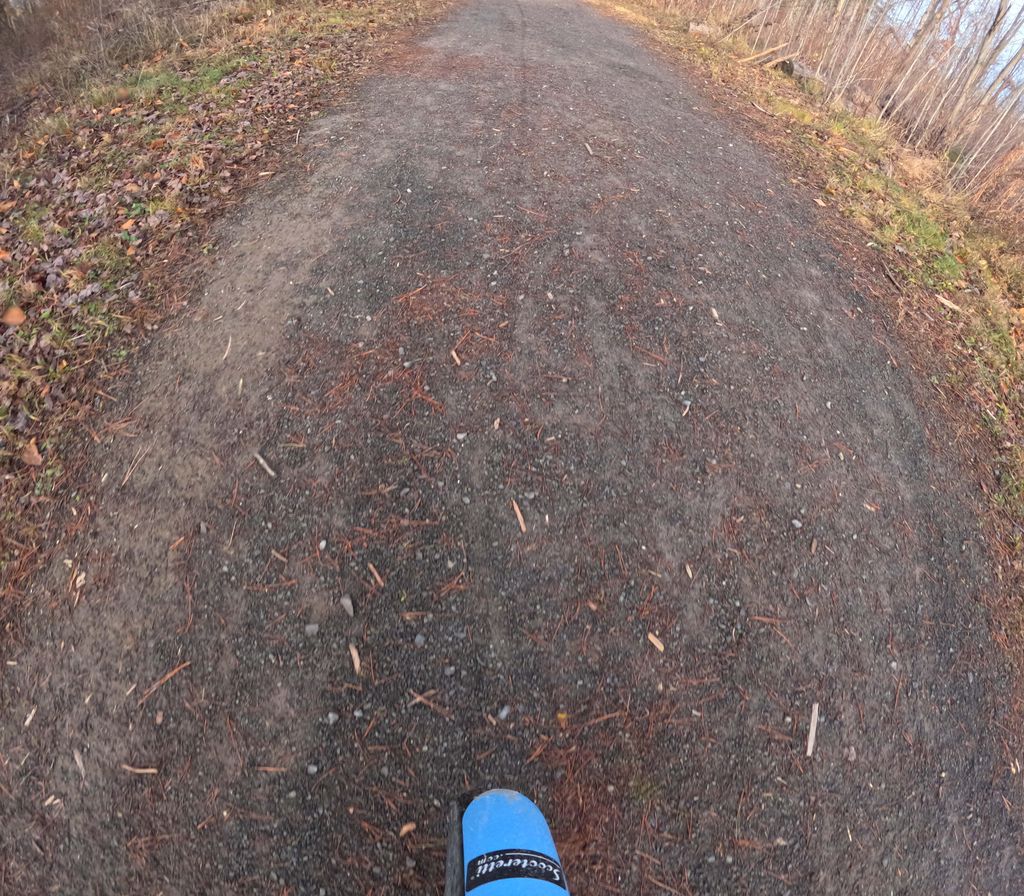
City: ottawa-gatineau